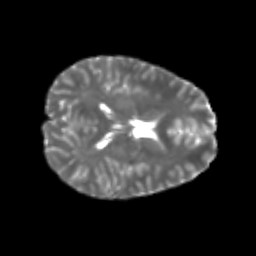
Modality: T2w
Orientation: axial
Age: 24
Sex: male
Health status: healthy
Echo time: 0.074 s